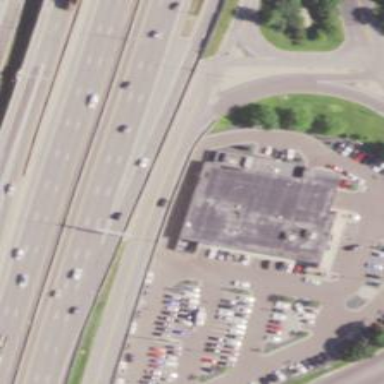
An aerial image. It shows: Commercial building with car shop.